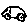
Label: car